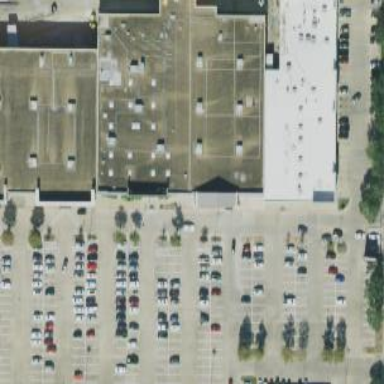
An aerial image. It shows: Parking space is available.